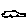
Label: car